Here is the time-frequency representation (spectrogram) of a rolling-element bearing's vibration measurement. Classify the bearing condition as one of: normal, inner_race, outer_race, ball.
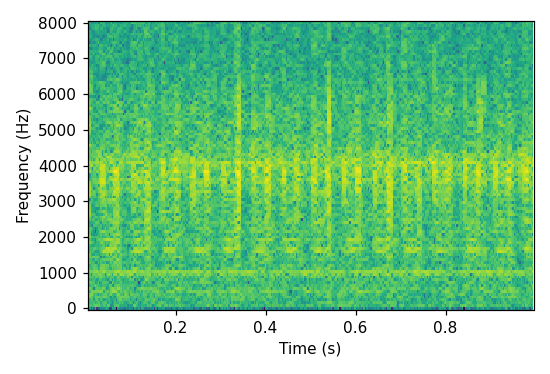
Answer: ball